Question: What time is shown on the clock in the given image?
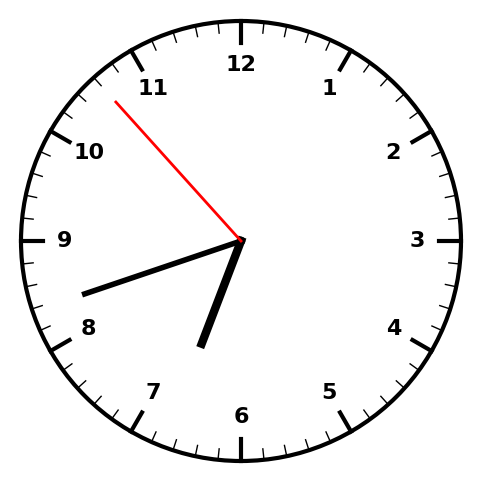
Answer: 06:41:53